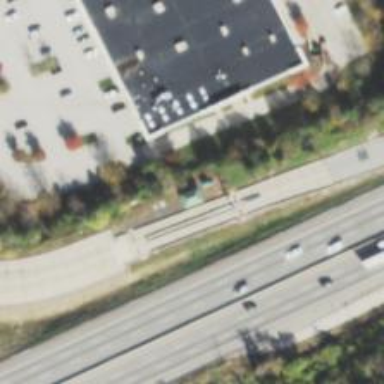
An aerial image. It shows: Toll gantry on the road.